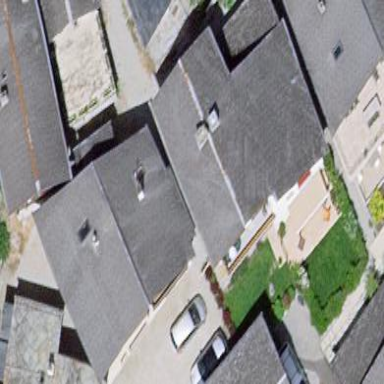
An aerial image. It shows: Simple house.